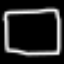
Label: square